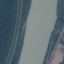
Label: River